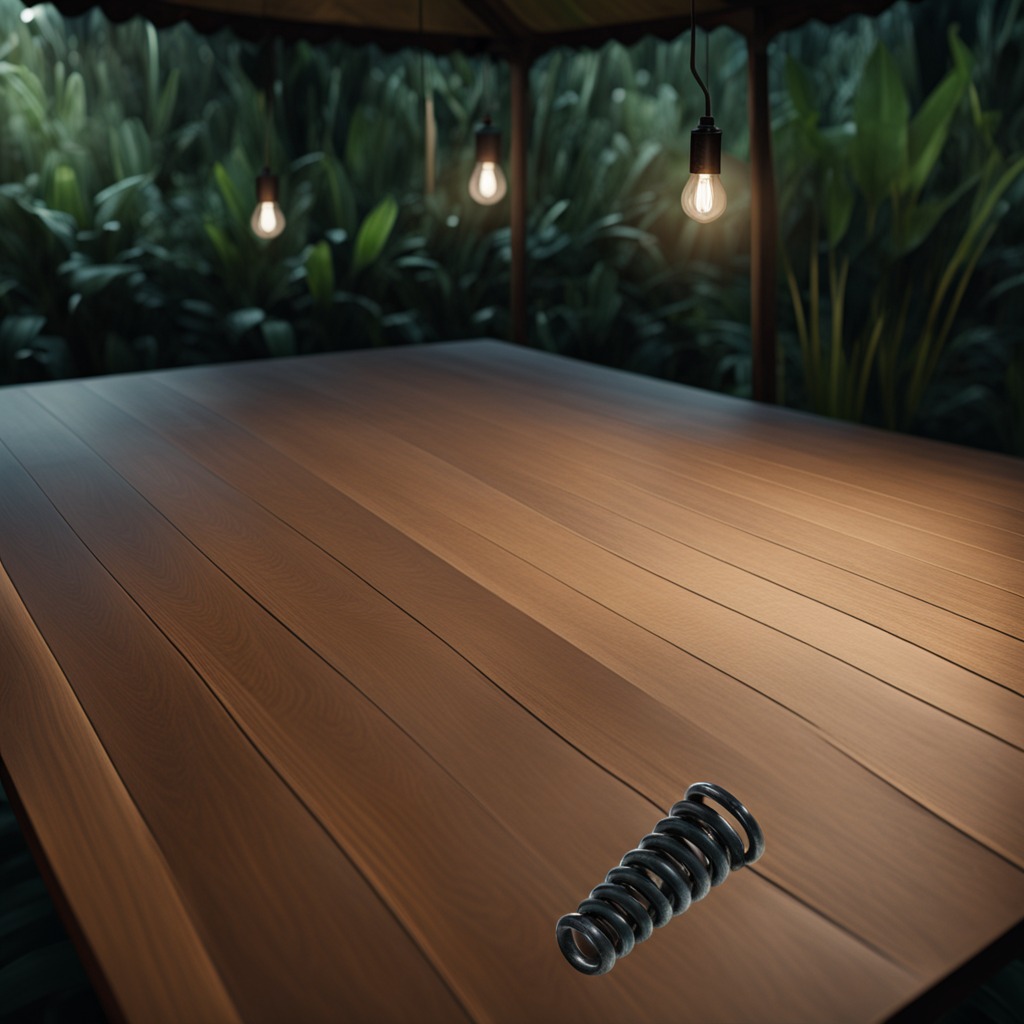
A coiled metal spring is lying on a wooden table inside a jungle field workshop tent at night dim ambient light soft shadows worn but